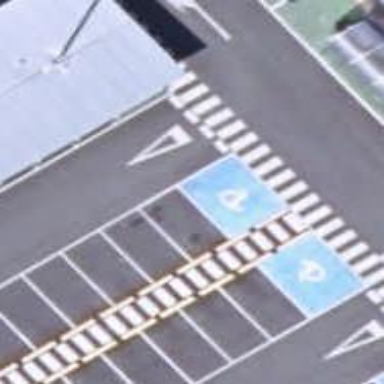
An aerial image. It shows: Asphalt parking aisle off service road.